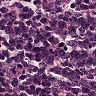
Metastatic tissue present: no